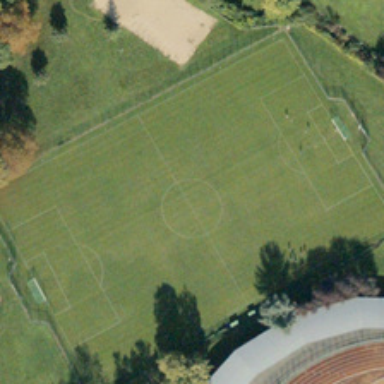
A football field is near some green trees .